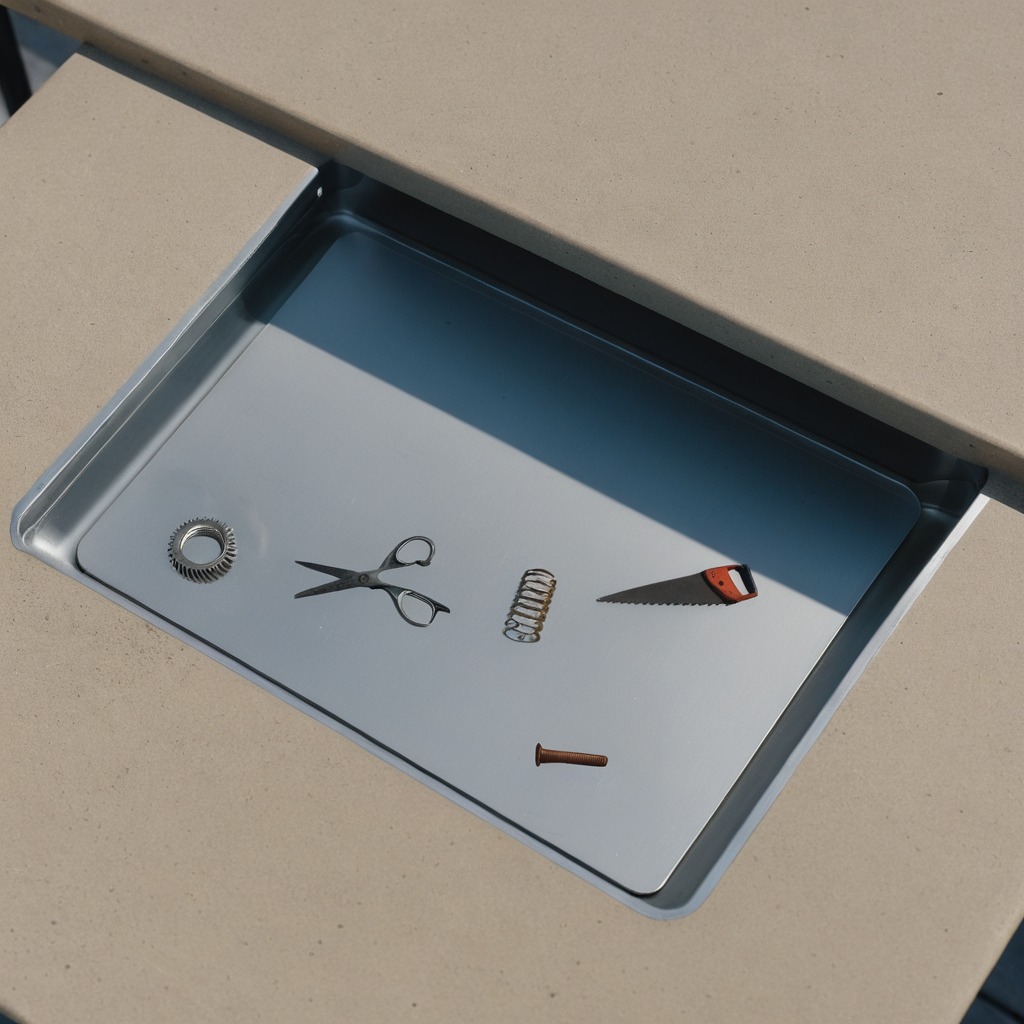
A steel gear with teeth, an iron nail, a coiled metal spring, a handheld metal saw, and a pair of scissors are lying on the utility table.